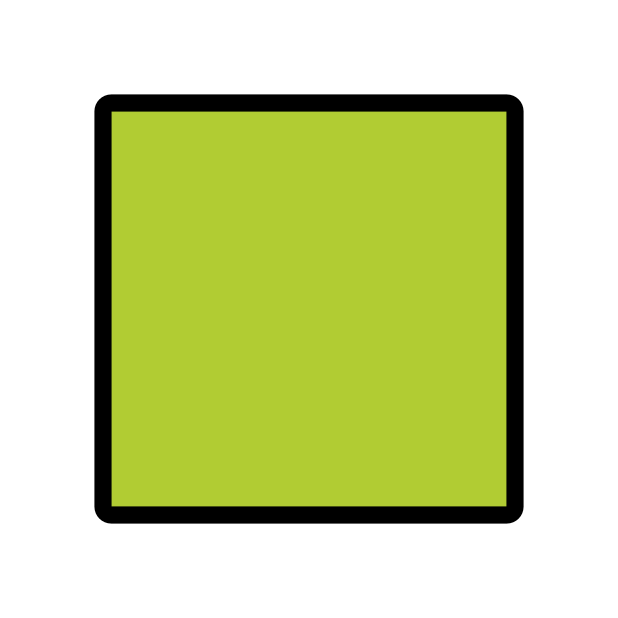
Emoji: 🟩
Name: large green square
Unicode: 0x1f7e9